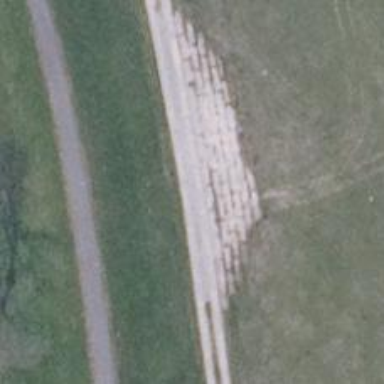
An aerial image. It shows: Track with grade2 concrete lanes.